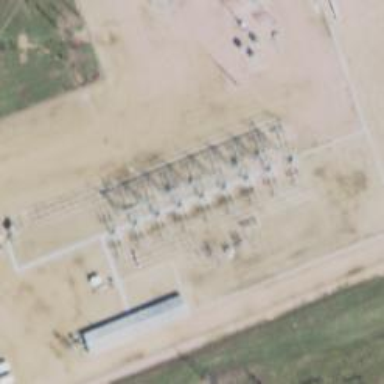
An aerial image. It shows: Switch used for power control.